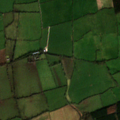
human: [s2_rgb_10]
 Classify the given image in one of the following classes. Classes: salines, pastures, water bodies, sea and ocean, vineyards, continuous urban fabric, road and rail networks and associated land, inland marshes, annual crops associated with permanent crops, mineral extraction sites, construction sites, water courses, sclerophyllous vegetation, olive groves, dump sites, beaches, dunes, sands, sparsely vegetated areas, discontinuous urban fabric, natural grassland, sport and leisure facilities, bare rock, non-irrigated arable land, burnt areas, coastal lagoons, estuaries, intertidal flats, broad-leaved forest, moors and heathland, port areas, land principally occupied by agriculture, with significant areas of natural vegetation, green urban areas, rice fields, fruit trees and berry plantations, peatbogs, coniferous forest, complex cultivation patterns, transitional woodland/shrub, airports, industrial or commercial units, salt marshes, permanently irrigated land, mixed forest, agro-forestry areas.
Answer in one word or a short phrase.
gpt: non-irrigated arable land, pastures, coniferous forest